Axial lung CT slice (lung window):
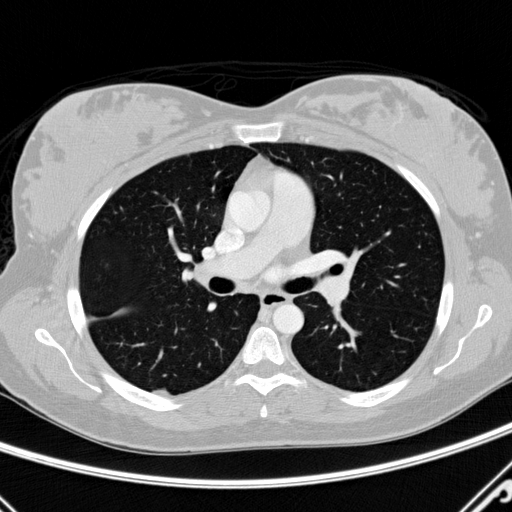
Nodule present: yes
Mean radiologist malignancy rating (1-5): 3